Question: I asked a similar question earlier. I have made some changes to the code, but am still stuck.
I have part of an XSLT like this:
'''
<xsl:variable name="y" select="0" />
<xsl:if test="units_display='true'">
<xsl:call-template name="DisplayBox">
<xsl:with-param name="current_y" select="$y" />
<xsl:with-param name="value" select="units" />
<xsl:with-param name="text" select="'Units'" />
</xsl:call-template>
</xsl:if>
<xsl:if test="sensor_display='true'">
<xsl:call-template name="DisplayBox">
<xsl:with-param name="current_y" select="$y" />
<xsl:with-param name="value" select="sensor" />
<xsl:with-param name="text" select="'Type'" />
</xsl:call-template>
</xsl:if>
<xsl:if test="offset_display='true'">
<xsl:call-template name="DisplayBox">
<xsl:with-param name="current_y" select="$y" />
<xsl:with-param name="value" select="offset" />
<xsl:with-param name="text" select="'Offset'" />
</xsl:call-template>
</xsl:if>
'''
My call-template is like this:
'''
<xsl:template name="DisplayBox">
<xsl:param name="current_y" />
<xsl:param name="value" />
<xsl:param name="text" />
<rect x="20" y="{150 + $current_y}" width="220" height="20" fill="#FFFFFF" stroke="black" stroke-width="1" />
<text x="25" y="{168 + $current_y}" font-family="arial" font-size="20px" fill="black">
<xsl:value-of select="$value"/>
</text>
<line x1="90" y1="{150 + $current_y}" x2="90" y2="{170 + $current_y}" stroke="black" stroke-width="1" />
<text x="95" y="{168 + $current_y}" font-family="arial" font-size="20px" fill="black"><xsl:value-of select="$text" /></text>
</xsl:template>
'''
I can't work out how to increase the value of current_y depending on whether the if statements are true or not. E,g, if a statement is true, the y value needs to be increased by 20, but not if the statement is false.
So the output could be empty if all 3 statements are false or could be any of these permutations:

Any help would be greatly appreciated.
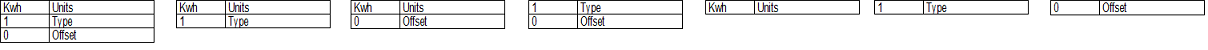
Answer: You have to move the whole thing into a recursion template. You are passing $y for "current_y" which has the value "0" into each call of the template. That recursive template would take the same arguments and two additional:
(1) The test to perform for that round of recursion
(2) Whether you have any additional tests to perform (or exit the recursion)
Then you do a choose and increment the "y" (or not) depending on the test.
After some more thought based on the comments below, what about using something like this:
'''
<xsl:template match="units_display | sensor_display | offset_display">
<xsl:variable name="y-multiplier">
<xsl:value-of select="count(preceding-sibling::units_display[.='true']) + count(preceding-sibling::sensor_display[.='true']) + count(preceding-sibling::offset_display[.='true'])"/>
</xsl:variable>
<xsl:message>
<xsl:value-of select="$y-multiplier"/>
</xsl:message>
</xsl:template>
'''
This counts all of the elements that meet you criteria as you go through the document. This should get you started toward writing the result without recursion.